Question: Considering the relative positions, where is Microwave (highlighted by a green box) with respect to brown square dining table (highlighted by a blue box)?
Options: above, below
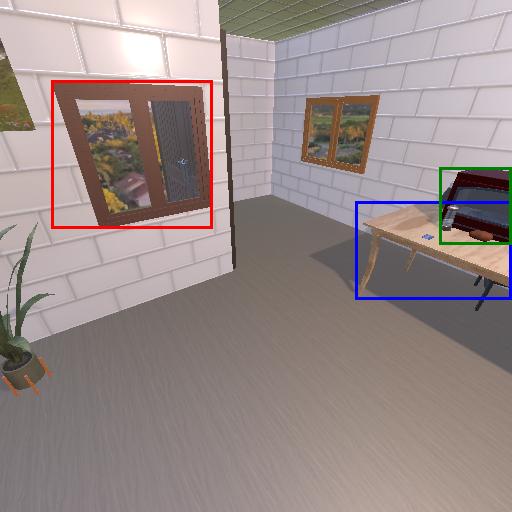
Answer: above